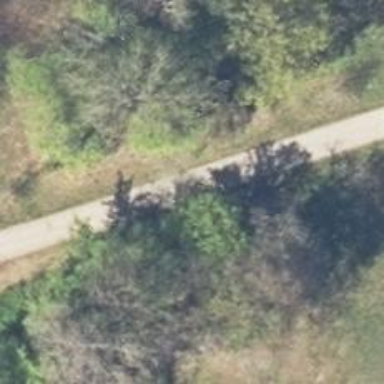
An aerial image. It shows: Asphalt footway.